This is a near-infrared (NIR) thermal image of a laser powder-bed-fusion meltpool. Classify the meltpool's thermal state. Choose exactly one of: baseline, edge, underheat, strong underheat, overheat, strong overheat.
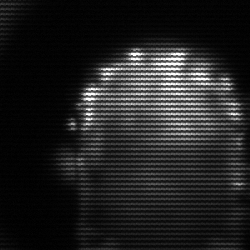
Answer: baseline